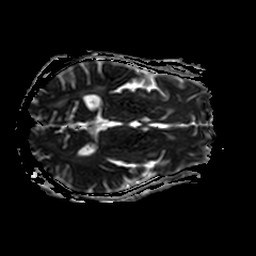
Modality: ADC
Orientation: axial
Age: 57
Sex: male
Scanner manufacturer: philips
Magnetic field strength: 3 T
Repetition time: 3.462 s
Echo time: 0.076 s